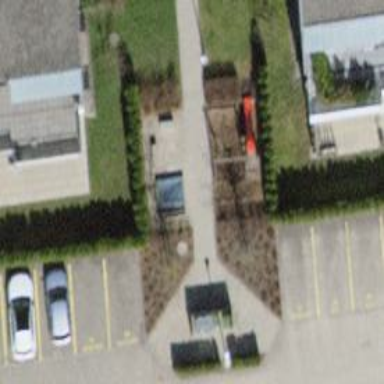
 designed with general playground theme."